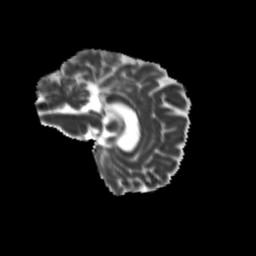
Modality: MD
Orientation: sagittal
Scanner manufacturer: siemens
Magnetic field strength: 3 T
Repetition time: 9.2 s
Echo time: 0.084 s